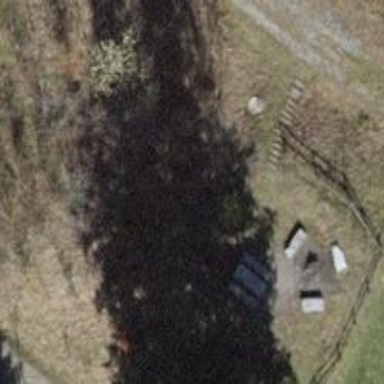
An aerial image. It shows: Picnic site with barbecue facilities available.